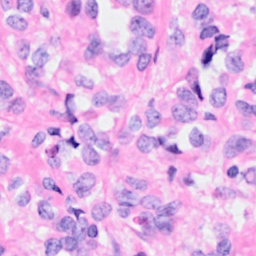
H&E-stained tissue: Breast